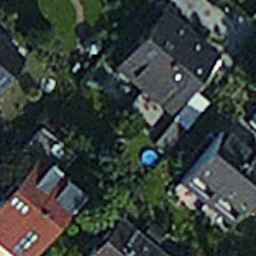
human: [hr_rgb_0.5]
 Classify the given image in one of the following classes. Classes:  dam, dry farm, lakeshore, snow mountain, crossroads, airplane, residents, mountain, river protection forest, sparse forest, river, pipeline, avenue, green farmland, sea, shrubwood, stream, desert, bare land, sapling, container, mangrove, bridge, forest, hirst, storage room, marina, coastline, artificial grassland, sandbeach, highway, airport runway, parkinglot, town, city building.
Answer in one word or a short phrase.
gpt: residents